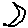
Label: moon